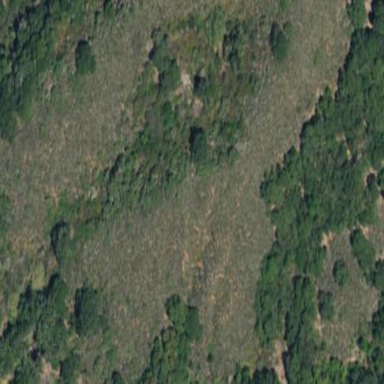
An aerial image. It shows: Patch of scrub vegetation.